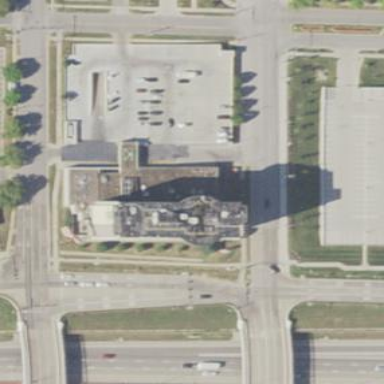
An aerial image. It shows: Hotel building.